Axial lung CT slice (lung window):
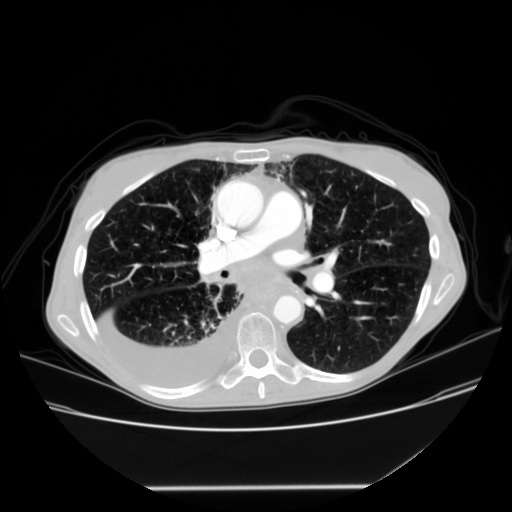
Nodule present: no